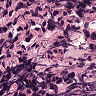
Metastatic tissue present: no